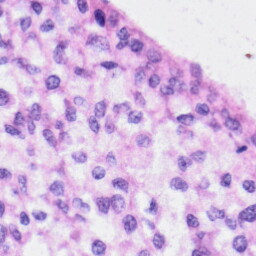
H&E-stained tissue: Liver